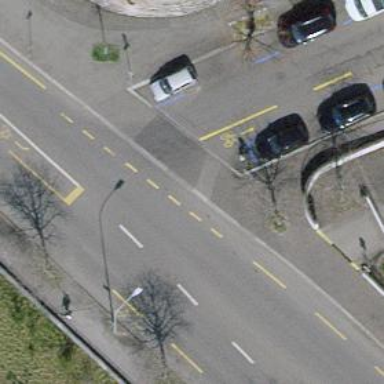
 and cycle lane on the left in the opposite direction."